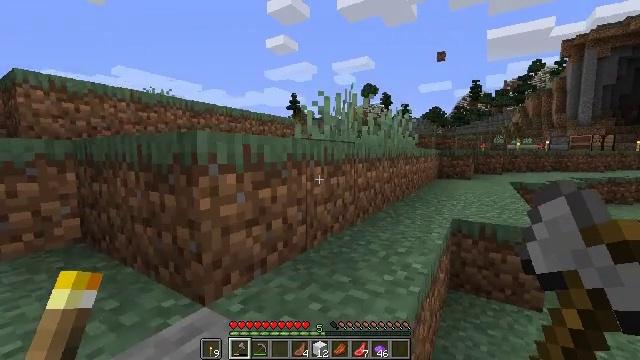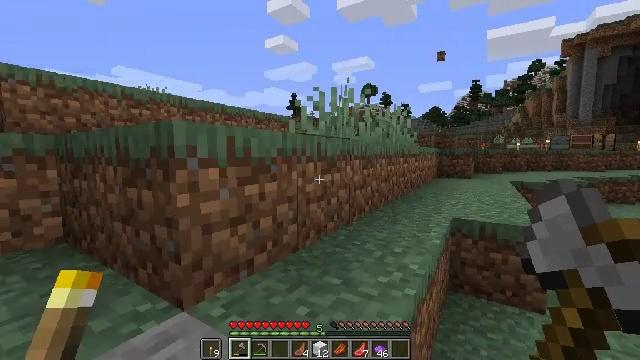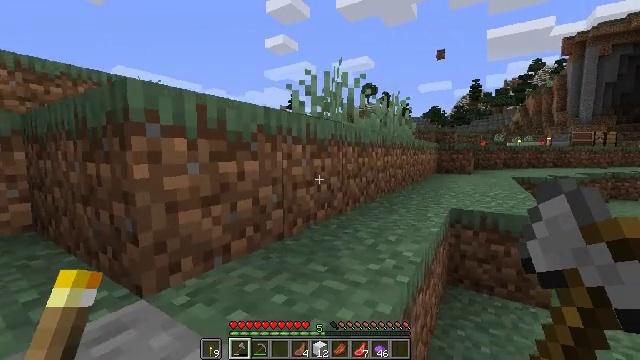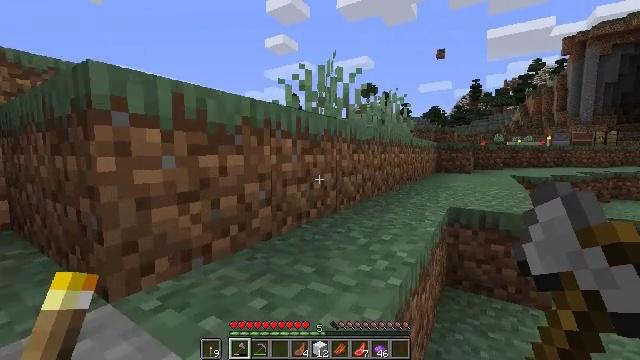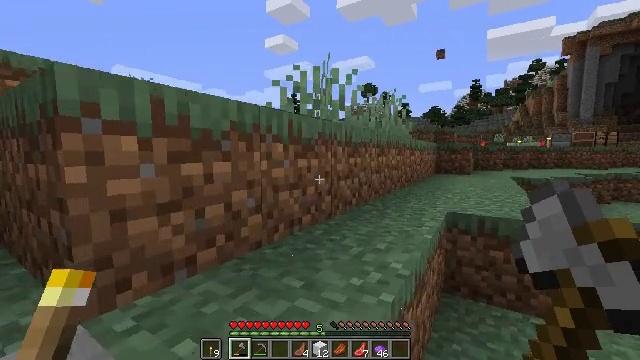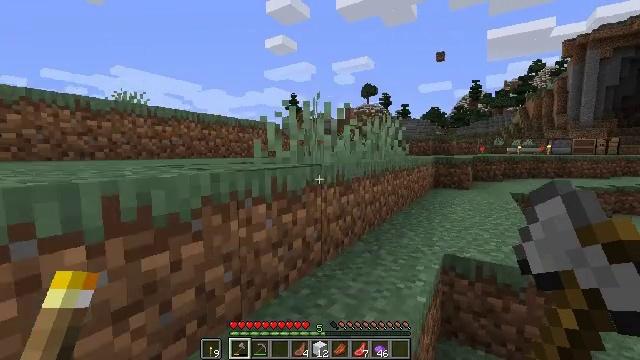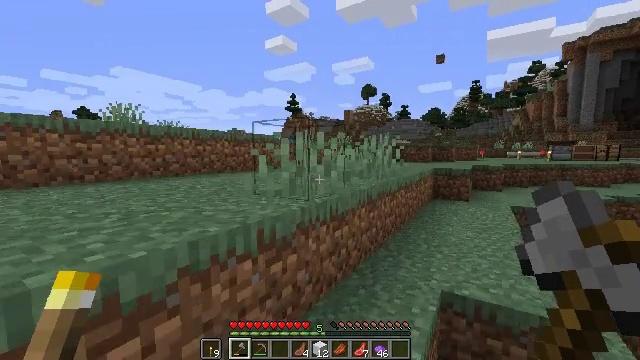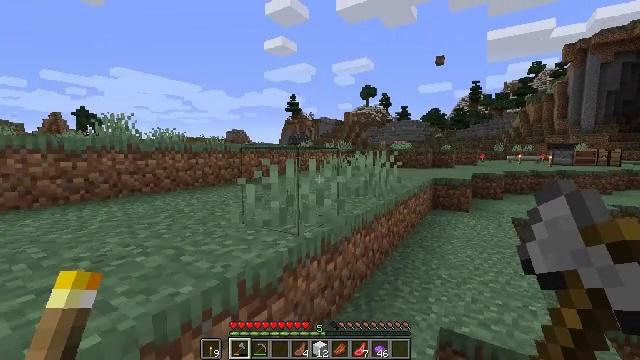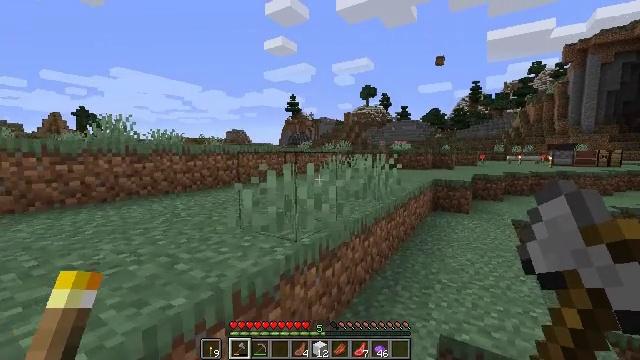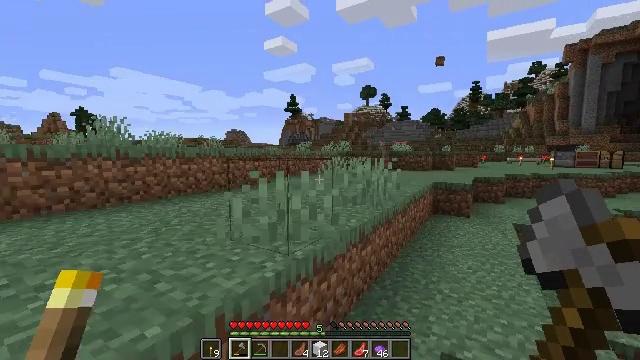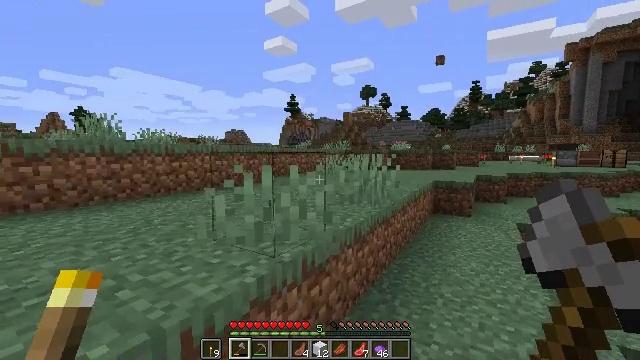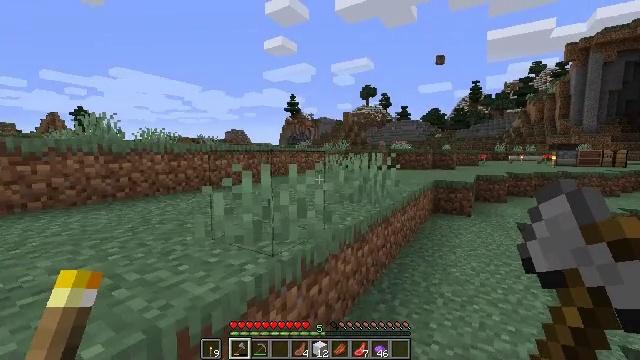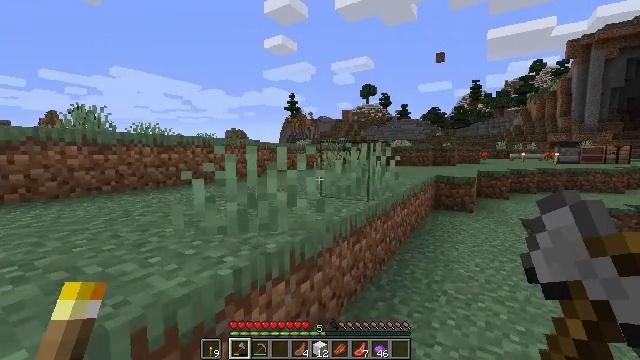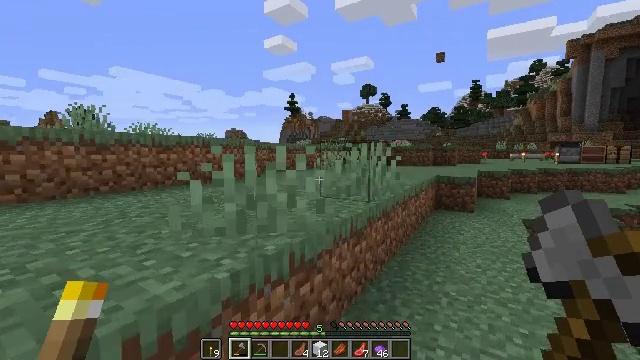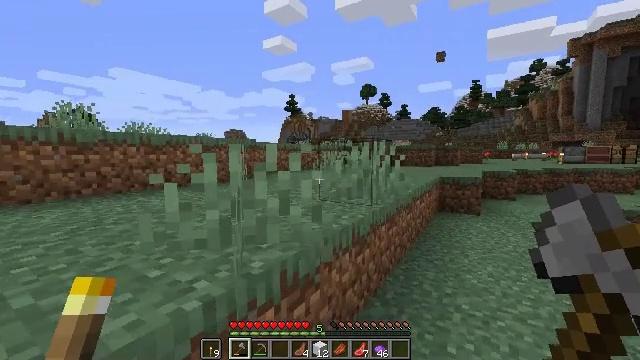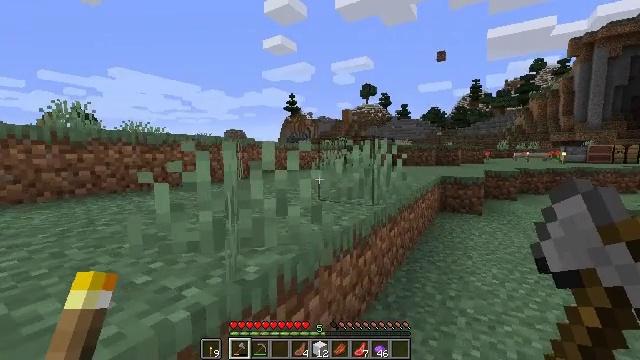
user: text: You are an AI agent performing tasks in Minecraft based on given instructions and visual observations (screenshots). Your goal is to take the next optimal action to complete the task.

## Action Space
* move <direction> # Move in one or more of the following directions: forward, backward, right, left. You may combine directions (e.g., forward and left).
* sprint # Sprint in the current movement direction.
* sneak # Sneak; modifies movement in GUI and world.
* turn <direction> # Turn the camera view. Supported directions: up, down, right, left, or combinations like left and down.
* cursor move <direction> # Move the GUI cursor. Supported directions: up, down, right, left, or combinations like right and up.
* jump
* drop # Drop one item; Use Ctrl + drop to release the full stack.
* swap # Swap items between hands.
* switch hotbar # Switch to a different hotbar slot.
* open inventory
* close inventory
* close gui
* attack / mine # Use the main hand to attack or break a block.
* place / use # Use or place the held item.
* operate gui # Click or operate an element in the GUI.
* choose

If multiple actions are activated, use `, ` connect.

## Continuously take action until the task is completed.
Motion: motion action
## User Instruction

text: Use the crafting table to craft purple wool with wool and dye.
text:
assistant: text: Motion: move forward
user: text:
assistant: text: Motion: move forward
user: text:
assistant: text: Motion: move forward
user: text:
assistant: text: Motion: move forward, jump
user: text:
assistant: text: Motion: move forward, jump
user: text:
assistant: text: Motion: move forward, jump
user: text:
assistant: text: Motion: move forward
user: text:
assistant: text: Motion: move forward
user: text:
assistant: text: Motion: no_op
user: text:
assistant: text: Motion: no_op
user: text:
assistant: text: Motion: no_op
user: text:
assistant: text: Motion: no_op
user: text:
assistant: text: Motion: move forward
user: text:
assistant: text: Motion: move forward
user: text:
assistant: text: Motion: move forward
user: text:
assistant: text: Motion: no_op
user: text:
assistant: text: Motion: move forward
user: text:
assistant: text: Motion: move forward
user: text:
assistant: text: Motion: move forward
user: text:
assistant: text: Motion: move forward, jump
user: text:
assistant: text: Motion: move forward, jump
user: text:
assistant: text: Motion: move forward, jump
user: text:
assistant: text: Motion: move forward
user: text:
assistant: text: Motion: move forward
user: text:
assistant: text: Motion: no_op
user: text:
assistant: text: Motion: no_op
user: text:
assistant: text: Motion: no_op
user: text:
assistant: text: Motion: no_op
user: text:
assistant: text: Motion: no_op
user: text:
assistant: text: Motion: move forward